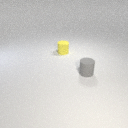
small yellow rubber cylinder behind small gray rubber cylinder